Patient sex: F
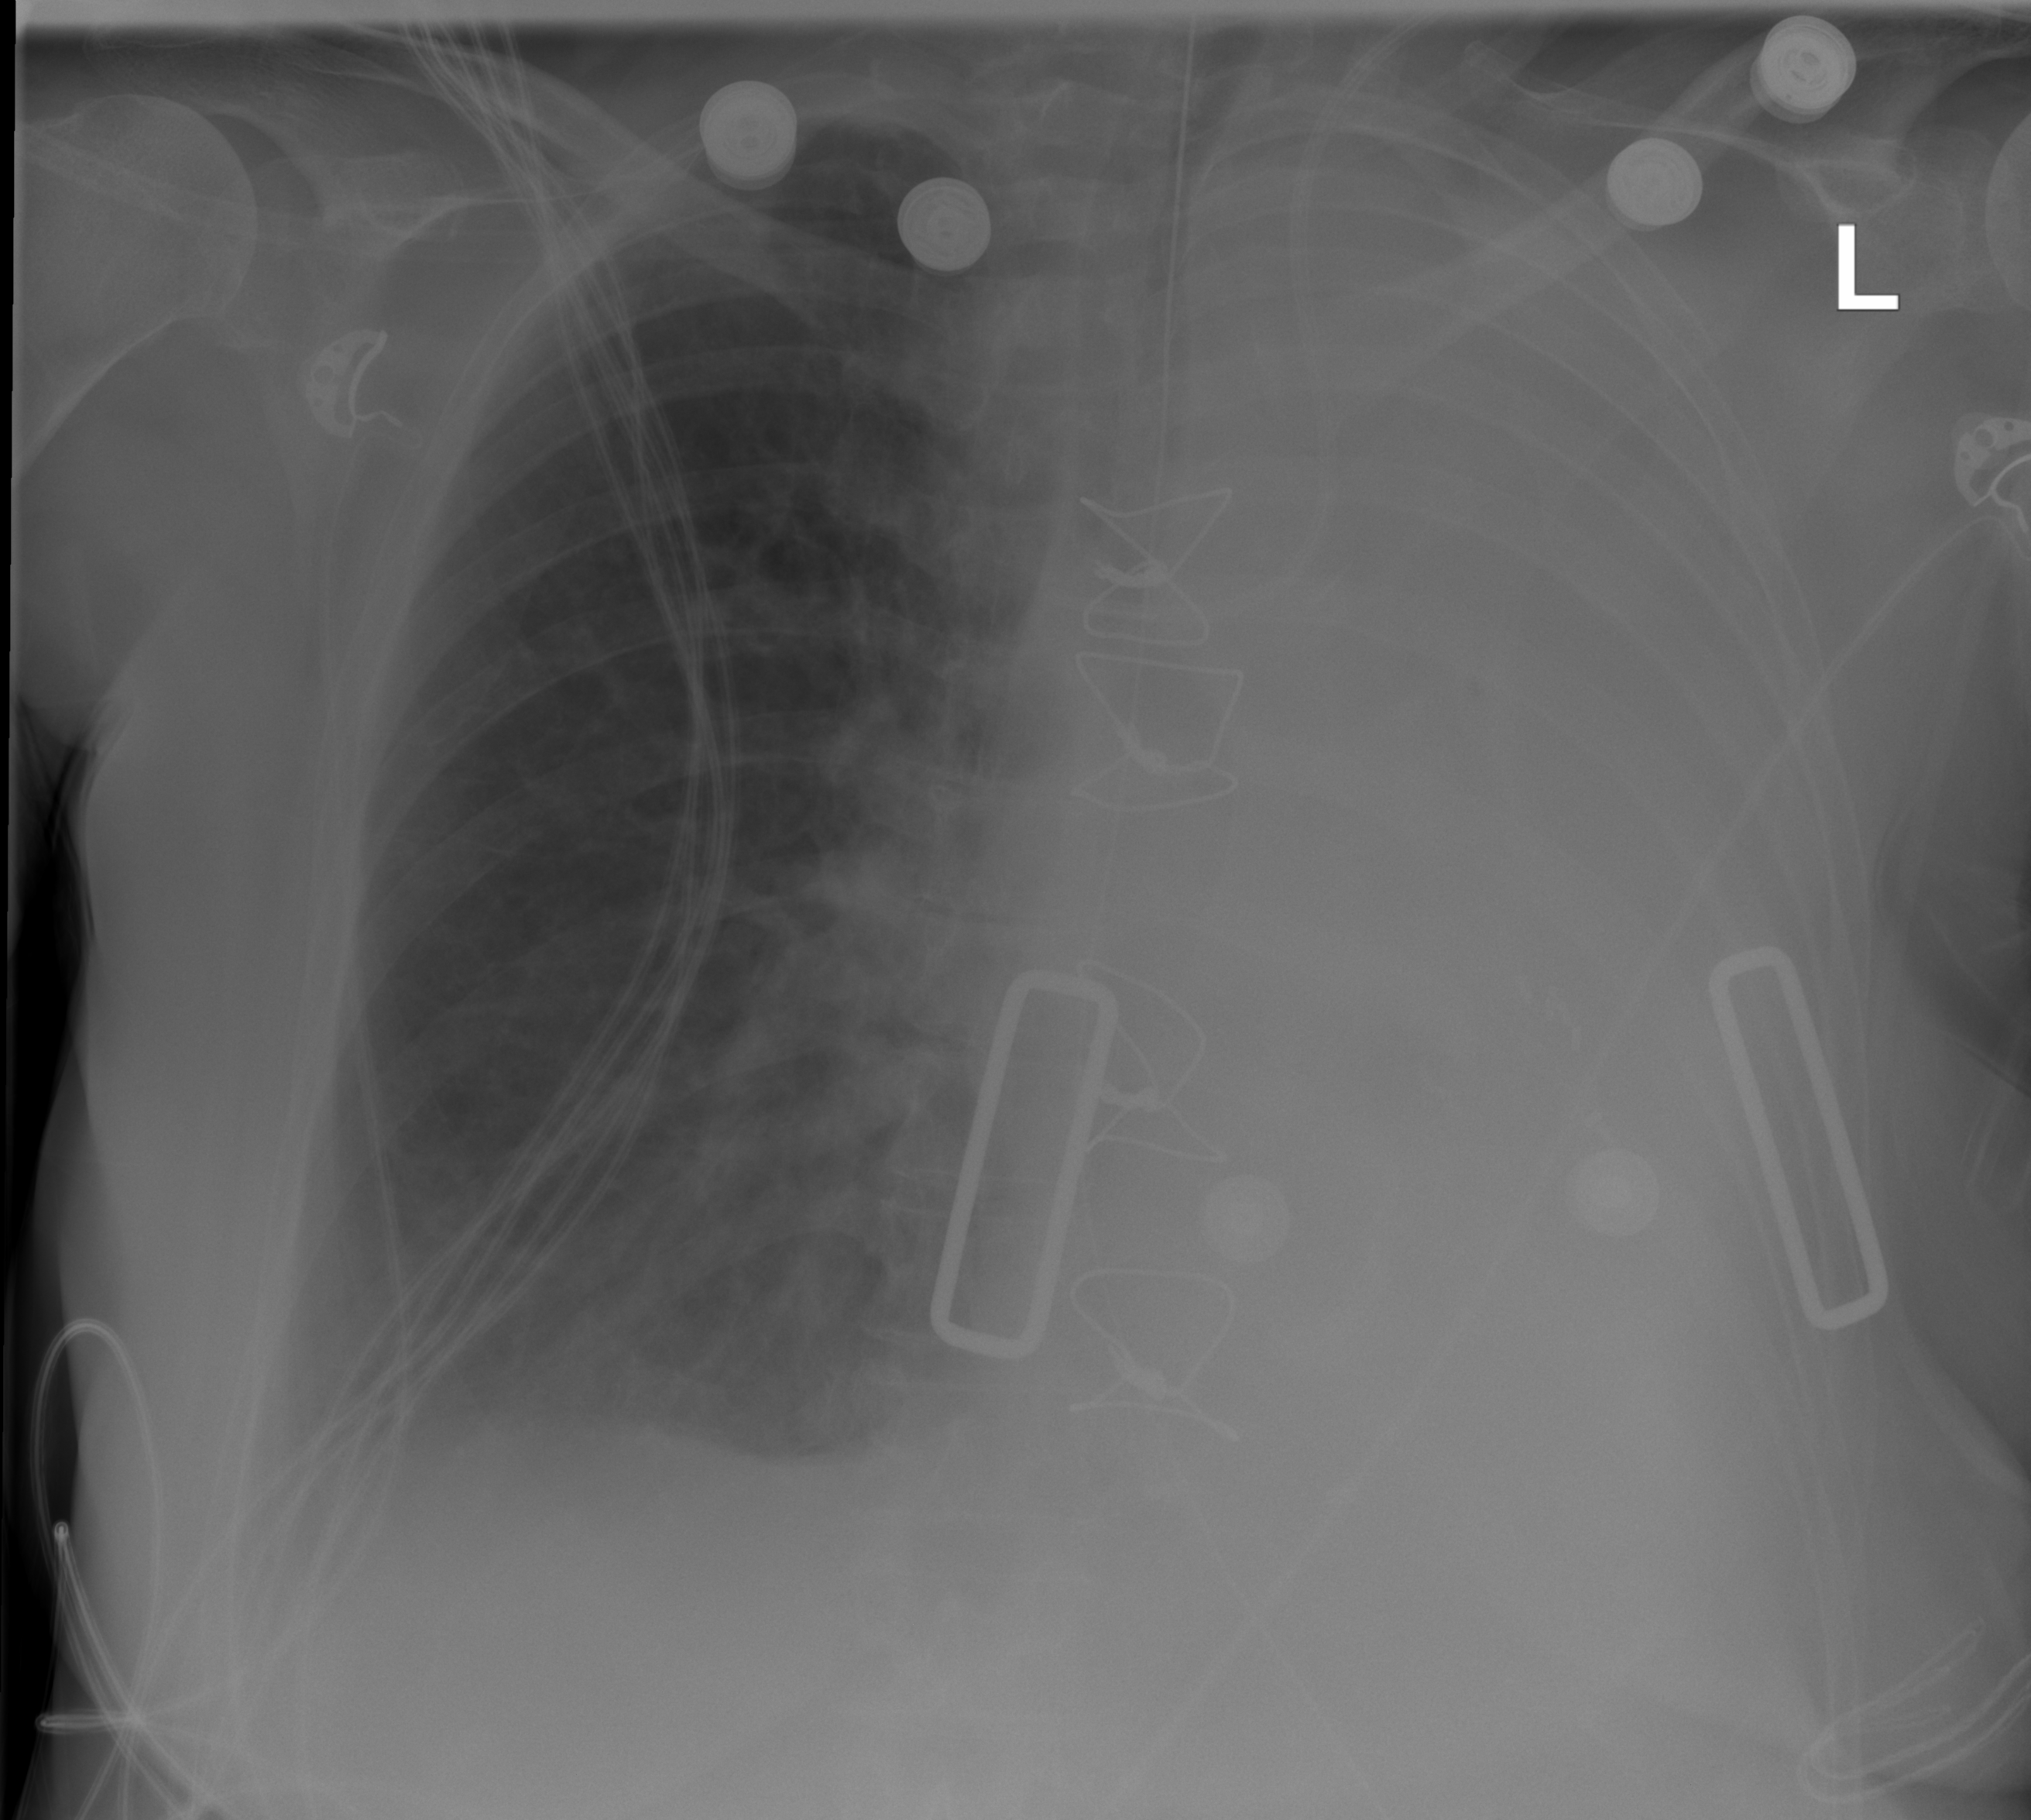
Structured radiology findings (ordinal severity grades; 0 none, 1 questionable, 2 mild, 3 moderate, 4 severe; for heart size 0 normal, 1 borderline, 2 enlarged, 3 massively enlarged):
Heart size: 0
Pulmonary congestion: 0
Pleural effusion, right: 0
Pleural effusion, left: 3
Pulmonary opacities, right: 0
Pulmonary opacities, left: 0
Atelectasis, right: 0
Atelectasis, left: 4